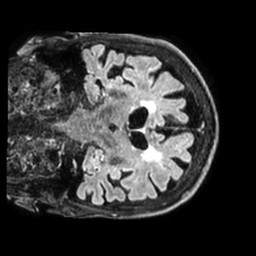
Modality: FLAIR
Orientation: coronal
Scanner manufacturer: philips
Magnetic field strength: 3 T
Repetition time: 4.8 s
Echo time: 0.34 s